Question: I've been banging my head against the wall for the last month trying to get a simple WebService client to work.
Basically, the service that I am accessing requires both signing XML elements and the whole document. I have successfully got the first step to work both manually (implementing the algorithm) and following IBM tutorials.
I have been searching information on how to get the second step to work and all I have been able to find was that the following properties should be set, either via parameters or by setting them in the code like:
'''
System.setProperty("javax.net.ssl.keyStoreType","pkcs12");
System.setProperty("javax.net.ssl.keyStorePassword","changeit");
System.setProperty("javax.net.ssl.keyStore","/path/to/keystore");
'''
I am not sure if this is enough but I know it is indeed necessary since commenting out these three lines results in a 'java.lang.NullPointerException at sun.security.pkcs12.PKCS12KeyStore.engineGetKey'.
I have a XML document I know is valid for testing purposes. However, I can't get the WebService to accept my request whenever I send it via my own application. I know the request is fine since it does work on SoapUI.
I have tried to keep my code as short as possible and it's currently looking like the following:
'''
String xml = getXMLToSend(); // Loads the XML I know works
uy.gub.dgi.WSEFacturaEFACRECEPCIONSOBRE params;
params = new WSEFacturaEFACRECEPCIONSOBRE();
Data datain = new Data();
datain.setXmlData(xml);
params.setDatain(datain);
// Do the external call
WSEFacturaEFACRECEPCIONSOBREResponse resp = efacrecepcionsobre(params);
'''
Note: All these elements are NetBeans-generated from the WSDL.
And this is the result:
'''
%% Cached client session: [Session-1, TLS_RSA_WITH_AES_256_CBC_SHA]
main, WRITE: TLSv1 Application Data, length = 320
main, WRITE: TLSv1 Application Data, length = 32
main, WRITE: TLSv1 Application Data, length = 288
main, READ: TLSv1 Application Data, length = 144
main, READ: TLSv1 Application Data, length = 64
main, READ: TLSv1 Application Data, length = 4016
main, READ: TLSv1 Application Data, length = 368
main, READ: TLSv1 Alert, length = 32
main, RECV TLSv1 ALERT: warning, close_notify
main, called closeInternal(false)
main, SEND TLSv1 ALERT: warning, description = close_notify
main, WRITE: TLSv1 Alert, length = 32
main, called closeSocket(selfInitiated)
main, called close()
main, called closeInternal(true)
Server : handleFault(): com.sun.xml.messaging.saaj.soap.ver1_1.Message1_1Impl@42c3bd
Exception in thread "main" javax.xml.ws.soap.SOAPFaultException: Error al consumir el Servicio Web
at com.sun.xml.ws.fault.SOAP11Fault.getProtocolException(SOAP11Fault.java:189)
at com.sun.xml.ws.fault.SOAPFaultBuilder.createException(SOAPFaultBuilder.java:130)
at com.sun.xml.ws.client.sei.SyncMethodHandler.invoke(SyncMethodHandler.java:119)
at com.sun.xml.ws.client.sei.SyncMethodHandler.invoke(SyncMethodHandler.java:89)
at com.sun.xml.ws.client.sei.SEIStub.invoke(SEIStub.java:140)
at com.sun.proxy.$Proxy37.efacrecepcionsobre(Unknown Source)
at xmlsign.XmlSign.efacrecepcionsobre(XmlSign.java:196)
at xmlsign.XmlSign.main(XmlSign.java:110)
'''
I am unsure whether my XML code should or not include '[CDATA' tags. SoapUI needs them but I couldn't get my code to work either way. I have tried:
- - - '<soapenv:Envelope xmlns:soapenv=...'
SoapUI works flawlessly, all I need to do is set it to use my keystore and provide a password for it. I am trying to implement the same behavior in my code but cannot find a way to do so. This is the settings dialog on SoapUI.

I am honestly clueless as to what to do next since everything that I have tried seems to fail.
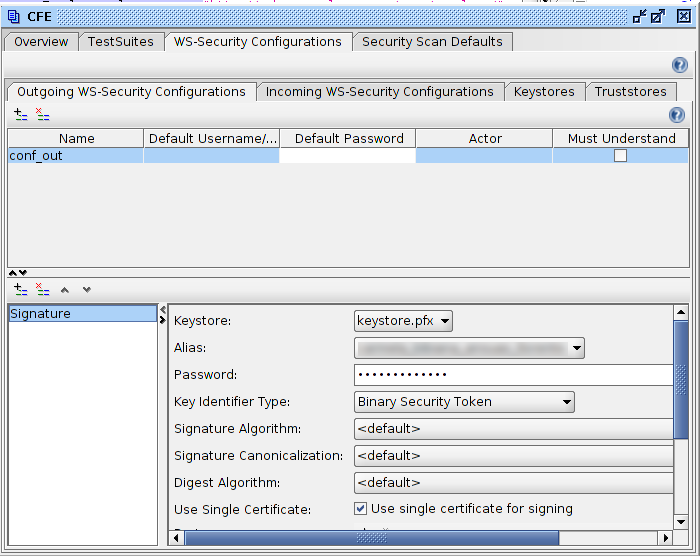
Answer: You have here a valid request, only body parts (it is old but changes are minimal, ie xsd changed), tell me if you need the complete soap envelope, you have in your soap ui test or in dgi examples:
'''
<?xml version="1.0" encoding="UTF-8"?>
<DGICFE:EnvioCFE version="1.0" xsi:schemaLocation="http://cfe.dgi.gub.uy EnvioCFE_v1.26.xsd" xmlns:DGICFE="http://cfe.dgi.gub.uy" xmlns:xsi="http://www.w3.org/2001/XMLSchema-instance">
<DGICFE:Caratula version="1.0">
<DGICFE:RutReceptor>214844360018</DGICFE:RutReceptor>
<DGICFE:RUCEmisor>216236720014</DGICFE:RUCEmisor>
<DGICFE:Idemisor>0</DGICFE:Idemisor>
<DGICFE:CantCFE>1</DGICFE:CantCFE>
<DGICFE:Fecha>2013-09-25T23:34:12-03:00</DGICFE:Fecha>
<DGICFE:X509Certificate>MIIFhDCCA2ygAwIBAgIQIcZdY4xVnSVRv12pmrXptDANBgkqhkiG9w0BAQUFADB6MQswCQYDVQQGEwJVWTErMCkGA1UECgwiQURNSU5JU1RSQUNJT04gTkFDSU9OQUwgREUgQ09SUkVPUzEfMB0GA1UECwwWU0VSVklDSU9TIEVMRUNUUk9OSUNPUzEdMBsGA1UEAwwUQ29ycmVvIFVydWd1YXlvIC0gQ0EwHhcNMTMwNjE3MTkwNDA5WhcNMTQwNjE3MTkwNDA5WjCBmTEoMCYGCSqGSIb3DQEJARYZamNhcmxvcy5hbHZhcmV6QGdtYWlsLmNvbTEWMBQGA1UECgwNVFUgUEVESURPIFdFQjESMBAGA1UECAwJQ2FuZWxvbmVzMQswCQYDVQQGEwJVWTEYMBYGA1UEBRMPUlVDMjE2MjM2NzIwMDE0MRowGAYDVQQDDBFUVSBQRURJRE8gV0VCIFNSTDCBnzANBgkqhkiG9w0BAQEFAAOBjQAwgYkCgYEA1ikDTROtXNuYiH/RpVf3LYhXkMGPvwxn1L8OVQBVKo/lmoAQGFernm2pJj1tM3yAltkRyjLUf3+zqDFrkM0X0IqYd8GrcLb9l0VWUP0eTFzxT5WFamRGhLJ/w8GpXj+IFm2f8mavQAfB42yWCK2sFDEhvT5U35+2kVcT04MRLpcCAwEAAaOCAWgwggFkMCQGA1UdEQQdMBuBGWpjYXJsb3MuYWx2YXJlekBnbWFpbC5jb20wDAYDVR0TAQH/BAIwADAOBgNVHQ8BAf8EBAMCA/gwHQYDVR0lBBYwFAYIKwYBBQUHAwIGCCsGAQUFBwMEMBEGCWCGSAGG+EIBAQQEAwIFoDAdBgNVHQ4EFgQUFdy4NHb4asV9//+TOkSAAzn47/YwHwYDVR0jBBgwFoAUJY/fQy+OaroLvkZcV1CTt1G+/NkwVAYDVR0gBE0wSzBJBgwrBgEEAYH1TwEBAQQwOTA3BggrBgEFBQcCARYraHR0cDovL3d3dy5jb3JyZW8uY29tLnV5L2NvcnJlb2NlcnQvY3BzLnBkZjAYBg0rBgEEAYH1TwEBAQQBBAcMBURpc2NvMDwGA1UdHwQ1MDMwMaAvoC2GK2h0dHA6Ly93d3cuY29ycmVvLmNvbS51eS9Db3JyZW9DZXJ0L2FuYy5jcmwwDQYJKoZIhvcNAQEFBQADggIBAAdGDy9H3qNk6bHjseHw3wAp8tgScaSpPTGggs974WxfOb5H/v1P3OIXnx5IqtYsfBLR5Sj/CCi7KHq80gQsSL4myb30rQW+kjrsQ1pcuwzbND2GWRAOyczwDiLWTIziQtjoCODlUE5BTezYAn91cPmgQJZ7t34+phqIjlvBDwCGJBhcZdwvoF6Q9N9WQxjFlwfRITOd1fw5YgqHsPE1LTuy3n//joyYFwS4bxm+H1oRjMMETGkL2aZQ/CSOni4ts/rbwjmpMVaz9WWp6CWWceGvl/hIzVEo3Gl8JdmV/4q8Jsgxy9CJBDAEognNFFkxcHOvb+udRhAswnfSgSNpYijm79agpAMw8gr19Bl8/+1X8Mu8MIBQxAzLmvPqEXtLaMkONhHe0tlq+LYHTLK4FsPhouCjMS74JZ47h48MFLXyxObGsLEbdq74W8V9uK4JL3/wLk3Qmbl4A0nugRFHU9HphRqgbMFVOuM/eLIH1FA4wUvQGgSiBhLpCJ/Wju2kou126dS8Ae6ntdUMnjGG1JIG1zyfmAqxhA+SsOmHkDwGIFWuWye9kqAnPV0Tkz5APUUKazRzhTyJtMGOa+MhL4nKfJfoPQqYxt4BARWRcu9WpETGc+mK8WjxGesSPYp779p0+mb4d7Jr9yH1t975VesZsY+Xbjcg1kPkDE+3H7Kk</DGICFE:X509Certificate>
</DGICFE:Caratula>
<ns1:CFE xmlns:ns1="http://cfe.dgi.gub.uy" version="1.0"><ns1:eTck><ns1:TmstFirma>2013-09-25T23:09:16-03:00</ns1:TmstFirma><ns1:Encabezado><ns1:IdDoc><ns1:TipoCFE>101</ns1:TipoCFE><ns1:Serie>A</ns1:Serie><ns1:Nro>21</ns1:Nro><ns1:FchEmis>2013-09-25</ns1:FchEmis><ns1:MntBruto>1</ns1:MntBruto><ns1:FmaPago>1</ns1:FmaPago><ns1:FchVenc>2014-05-20</ns1:FchVenc></ns1:IdDoc><ns1:Emisor><ns1:RUCEmisor>216236720014</ns1:RUCEmisor><ns1:RznSoc>Tu Pedido Web SRL</ns1:RznSoc><ns1:NomComercial>Tu Pedido Web</ns1:NomComercial><ns1:EmiSucursal>Sucursal 1</ns1:EmiSucursal><ns1:CdgDGISucur>1</ns1:CdgDGISucur><ns1:DomFiscal>Park way M.18 S.14</ns1:DomFiscal><ns1:Ciudad>Ciudad de la Costa</ns1:Ciudad><ns1:Departamento>Canelones</ns1:Departamento></ns1:Emisor><ns1:Receptor><ns1:TipoDocRecep>2</ns1:TipoDocRecep><ns1:CodPaisRecep>UY</ns1:CodPaisRecep><ns1:DocRecep>214844360018</ns1:DocRecep><ns1:RznSocRecep>DGI</ns1:RznSocRecep></ns1:Receptor><ns1:Totales><ns1:TpoMoneda>UYU</ns1:TpoMoneda><ns1:MntNetoIvaTasaMin>0</ns1:MntNetoIvaTasaMin><ns1:MntNetoIVATasaBasica>348.36</ns1:MntNetoIVATasaBasica><ns1:IVATasaMin>10</ns1:IVATasaMin><ns1:IVATasaBasica>22</ns1:IVATasaBasica><ns1:MntIVATasaMin>0</ns1:MntIVATasaMin><ns1:MntIVATasaBasica>76.64</ns1:MntIVATasaBasica><ns1:MntTotal>425</ns1:MntTotal><ns1:CantLinDet>3</ns1:CantLinDet><ns1:MntPagar>425</ns1:MntPagar></ns1:Totales></ns1:Encabezado><ns1:Detalle><ns1:Item><ns1:NroLinDet>1</ns1:NroLinDet><ns1:IndFact>3</ns1:IndFact><ns1:NomItem>Chivito canadiense pollo</ns1:NomItem><ns1:Cantidad>1</ns1:Cantidad><ns1:UniMed>uni.</ns1:UniMed><ns1:PrecioUnitario>220</ns1:PrecioUnitario><ns1:MontoItem>220</ns1:MontoItem></ns1:Item><ns1:Item><ns1:NroLinDet>2</ns1:NroLinDet><ns1:IndFact>3</ns1:IndFact><ns1:NomItem>Ensalada Oriental</ns1:NomItem><ns1:Cantidad>1</ns1:Cantidad><ns1:UniMed>uni.</ns1:UniMed><ns1:PrecioUnitario>170</ns1:PrecioUnitario><ns1:MontoItem>170</ns1:MontoItem></ns1:Item><ns1:Item><ns1:NroLinDet>3</ns1:NroLinDet><ns1:IndFact>3</ns1:IndFact><ns1:NomItem>COCA 600</ns1:NomItem><ns1:Cantidad>1</ns1:Cantidad><ns1:UniMed>uni.</ns1:UniMed><ns1:PrecioUnitario>35</ns1:PrecioUnitario><ns1:MontoItem>35</ns1:MontoItem></ns1:Item></ns1:Detalle><ns1:CAEData><ns1:CAE_ID><PHONE></ns1:CAE_ID><ns1:DNro>1</ns1:DNro><ns1:HNro>9999</ns1:HNro><ns1:FecVenc>2014-05-20</ns1:FecVenc></ns1:CAEData></ns1:eTck><Signature xmlns="http://www.w3.org/2000/09/xmldsig#"><SignedInfo><CanonicalizationMethod Algorithm="http://www.w3.org/TR/2001/REC-xml-c14n-20010315"></CanonicalizationMethod><SignatureMethod Algorithm="http://www.w3.org/2000/09/xmldsig#rsa-sha1"></SignatureMethod><Reference URI=""><Transforms><Transform Algorithm="http://www.w3.org/2000/09/xmldsig#enveloped-signature"></Transform><Transform Algorithm="http://www.w3.org/TR/2001/REC-xml-c14n-20010315"></Transform></Transforms><DigestMethod Algorithm="http://www.w3.org/2000/09/xmldsig#sha1"></DigestMethod><DigestValue>54SNwKhQcauyDgAa3LKRfVDq04o=</DigestValue></Reference></SignedInfo><SignatureValue>qbEx/alzxeyM0WrrSCN0BWAyDzPwYxM/g0XwijqWNcyTMmRu+LdAr+OE73NHxXmdmNy+2tukH48VJ6FbuQzTmB1UlBLRX9VDZMedczwP7hipIrtcrn8WKNkn7ZgOPEAxzwDSwiCOaFIQh1Rs2wBcYLgLoDC3mdsd8UEH6fKJmvc=</SignatureValue><KeyInfo><X509Data><X509IssuerSerial><X509IssuerName>CN=Correo Uruguayo - CA, OU=SERVICIOS ELECTRONICOS, O=ADMINISTRACION NACIONAL DE CORREOS, C=UY</X509IssuerName><X509SerialNumber>44894492790004750363406944301179333044</X509SerialNumber></X509IssuerSerial></X509Data></KeyInfo></Signature></ns1:CFE>
</DGICFE:EnvioCFE>
'''